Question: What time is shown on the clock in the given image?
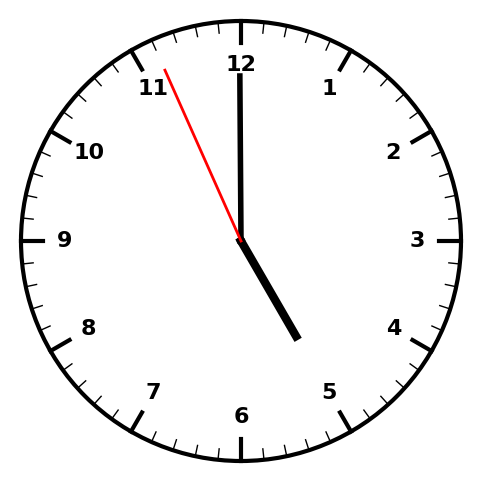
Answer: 04:59:56